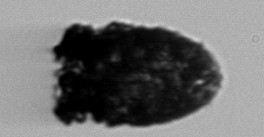
Label: Stenosemella_pacifica